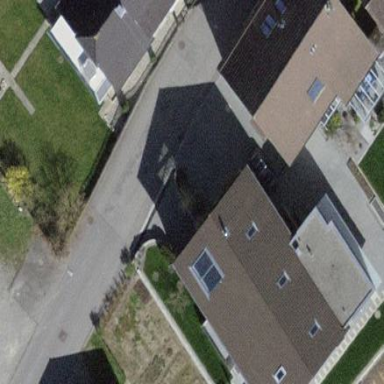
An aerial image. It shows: Building with tile roof.